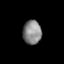
Tissue: lung
Cell type: Epithelial cells
Senescence score: 0.2285
Nuclear area (px): 435
Mean DAPI intensity: 134.52